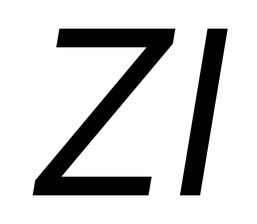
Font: Inter-Italic_Italic